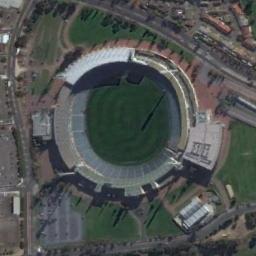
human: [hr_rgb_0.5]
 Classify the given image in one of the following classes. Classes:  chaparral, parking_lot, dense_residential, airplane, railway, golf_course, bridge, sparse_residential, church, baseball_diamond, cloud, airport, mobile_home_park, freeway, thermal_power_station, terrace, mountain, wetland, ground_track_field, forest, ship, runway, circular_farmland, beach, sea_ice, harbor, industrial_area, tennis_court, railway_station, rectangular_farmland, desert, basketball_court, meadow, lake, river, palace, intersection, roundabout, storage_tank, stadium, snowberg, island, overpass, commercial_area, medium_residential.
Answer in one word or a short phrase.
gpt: stadium